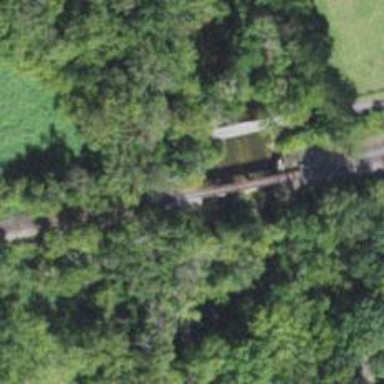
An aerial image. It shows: Bridge over railway line.